Question: I have a jMenu bar and it is enabled by default. On selecting first item, I am disabling the jMenu

Here is code on first menu item. Basically 'ViewCustomerAccountsDetails' is a jInterframe :-
'''
ViewCustomerAccountsDetails vca = new ViewCustomerAccountsDetails();
this.jDesktopPane1.add(vca);
vca.show();
jMenu1.setEnabled(false);
'''
Now, in class 'ViewCustomerAccountsDetails', I have a Button and on its click, i am hiding this JInternal frame and
trying to enable the jMenu bar :-
'''
CustomerMainScreenLogin cmsl = new CustomerMainScreenLogin();
cmsl.jMenu1.setEnabled(true); //jMenu is public
this.dispose();
'''
But it is not working. It is still disabled.
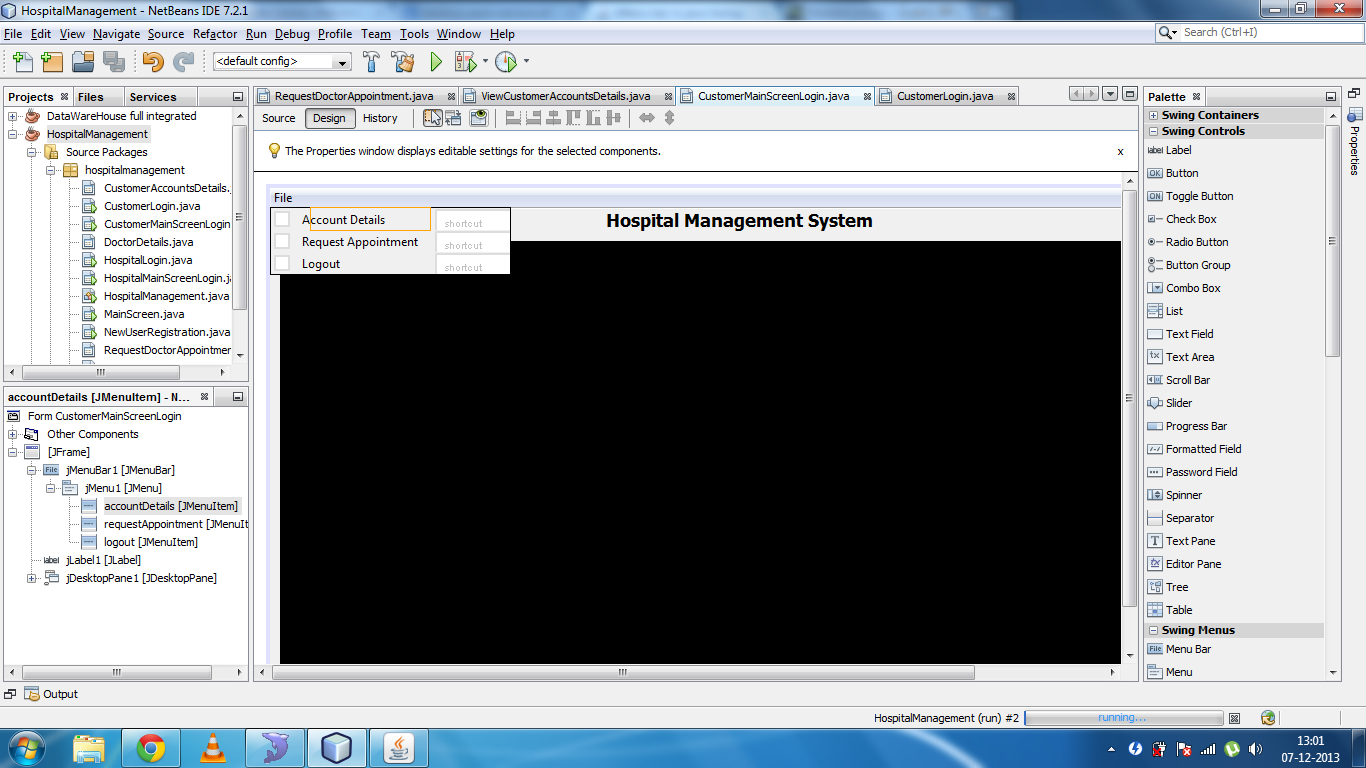
Answer: Here:
'''
CustomerMainScreenLogin cmsl = new CustomerMainScreenLogin(); // A new instance? Why?
cmsl.jMenu1.setEnabled(true); //Here jMenu1 references the new instance menu 1, not the current one's.
this.dispose();
'''
Why do you create a new instance of 'CustomerMainScreenLogin' class? Most likely 'jMenu1' is enabled but in a new non visible 'CustomerMainScreenLogin' object. To make it visible just call 'cms1.setVisible(true)' and you'll see that.
So you need to reference the current instance of 'CustomerMainScreenLogin' class instead of creating a new one. For instance by making 'jMenu1' static and calling 'jMenu1.setEnabled(true)' in this way:
'''
CustomerMainScreenLogin.jMenu1.setEnabled(true);
this.dispose();
'''